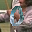
Label: 0